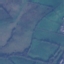
Land use / land cover: Pasture